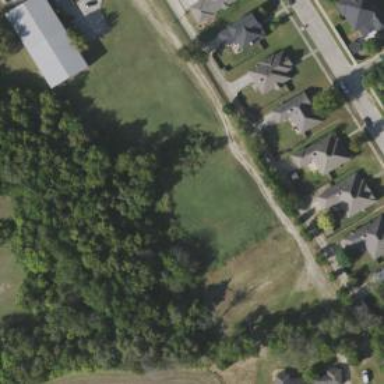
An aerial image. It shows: Grassy plot in zoning area.